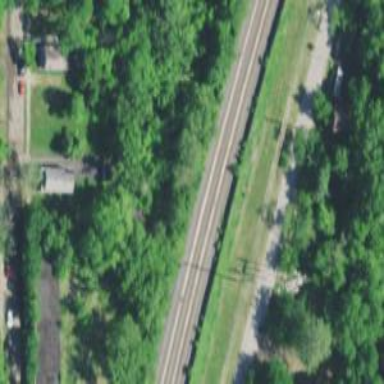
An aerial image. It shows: Railway line on embankment.